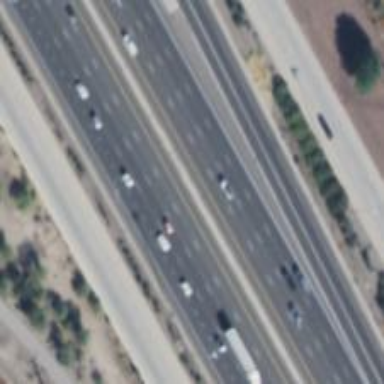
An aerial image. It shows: Motorway link.